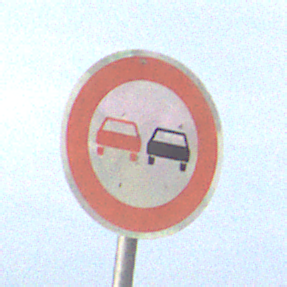
Verkehrszeichen: Ueberholverbot
Umgebung: Outdoor, Suburban
Tageszeit: MorningAfternoon
Wetter: PartlyCloudy
Licht: Natural
Jahreszeit: NotSpecified
Kontrast: HighContrast